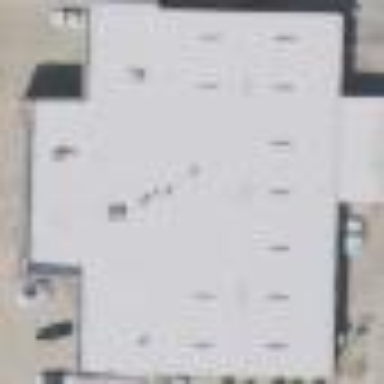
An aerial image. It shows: Flat-roofed retail building with car shop.